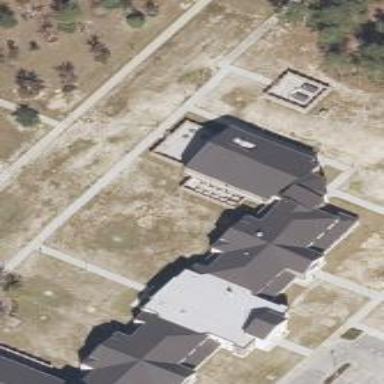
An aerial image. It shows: College building.